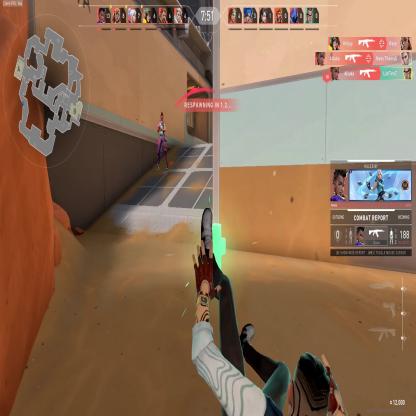
Label: enemy